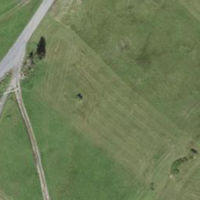
EUNIS habitat code: 26
Species observed at this site:
Bistorta vivipara